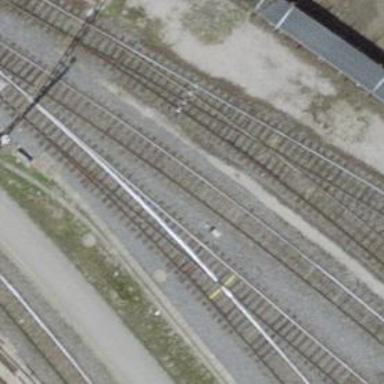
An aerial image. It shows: Railway yard with one track.